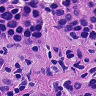
Metastatic tissue present: yes